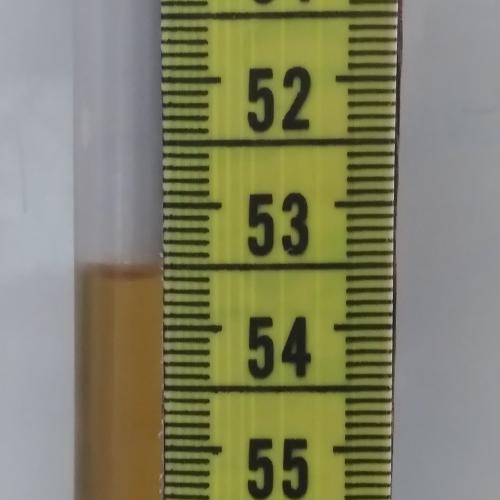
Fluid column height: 53.6 cm